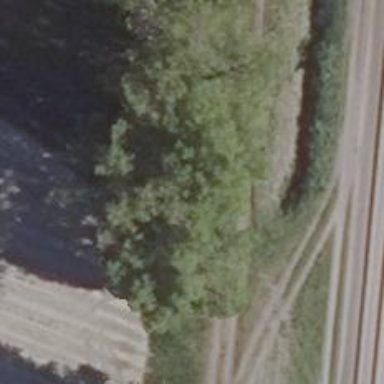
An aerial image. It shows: Culvert tunnel.